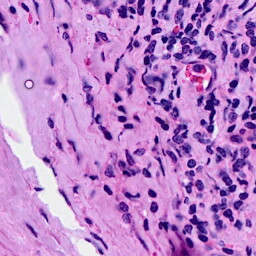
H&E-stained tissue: Breast